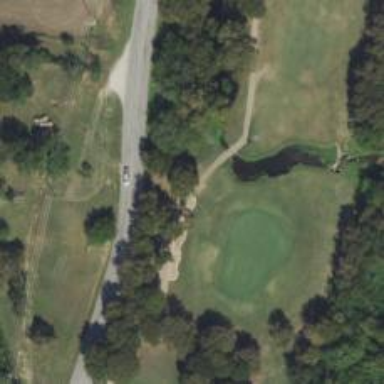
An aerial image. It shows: Path for both road and golf.